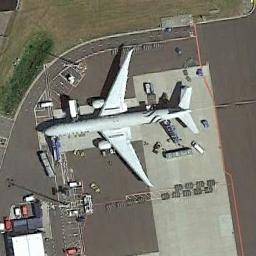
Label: airplane